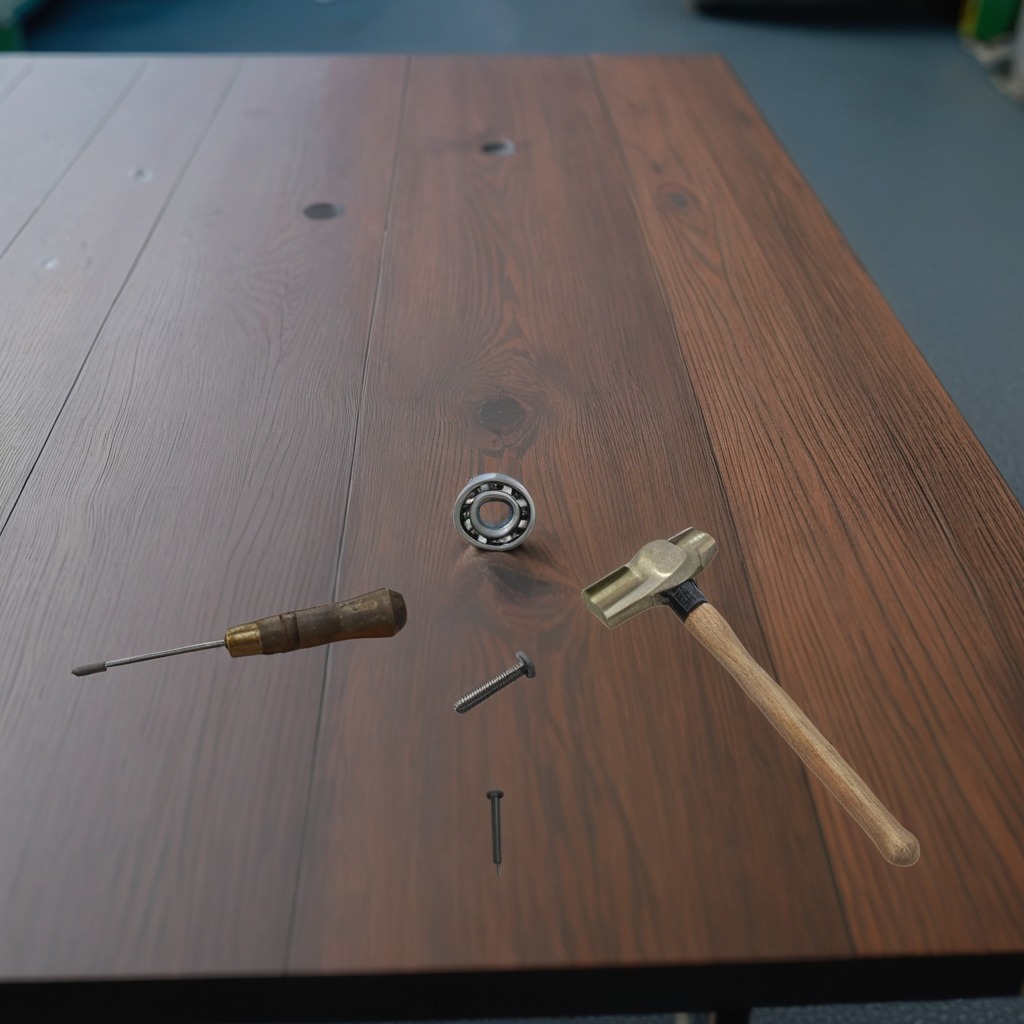
A ball bearing, hammer, iron nail, a screwdriver and a screw are lying on a table.